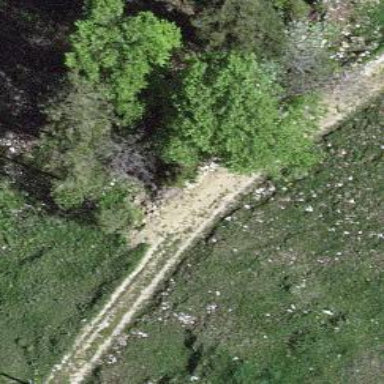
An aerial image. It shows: Path.